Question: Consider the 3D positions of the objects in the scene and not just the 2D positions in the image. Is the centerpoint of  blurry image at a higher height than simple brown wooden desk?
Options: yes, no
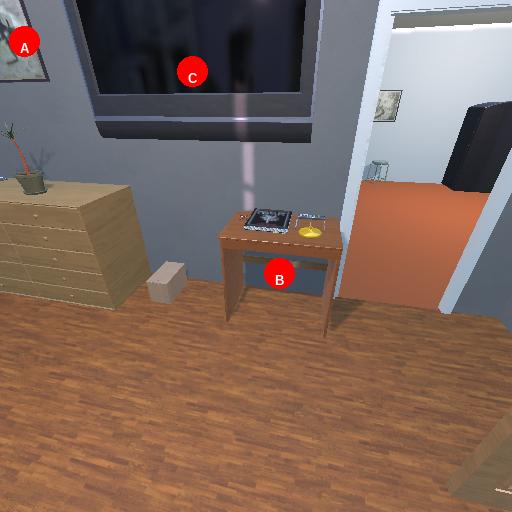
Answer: yes